Field crop: tomato
Growth stage: 2
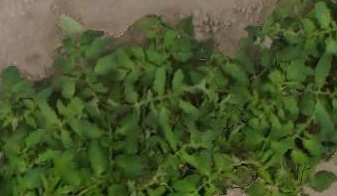
Species: tomato